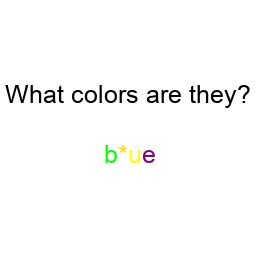
Color: lime, gold, yellow, purple
Color name shown: blue
Background color: white
Question text color: black